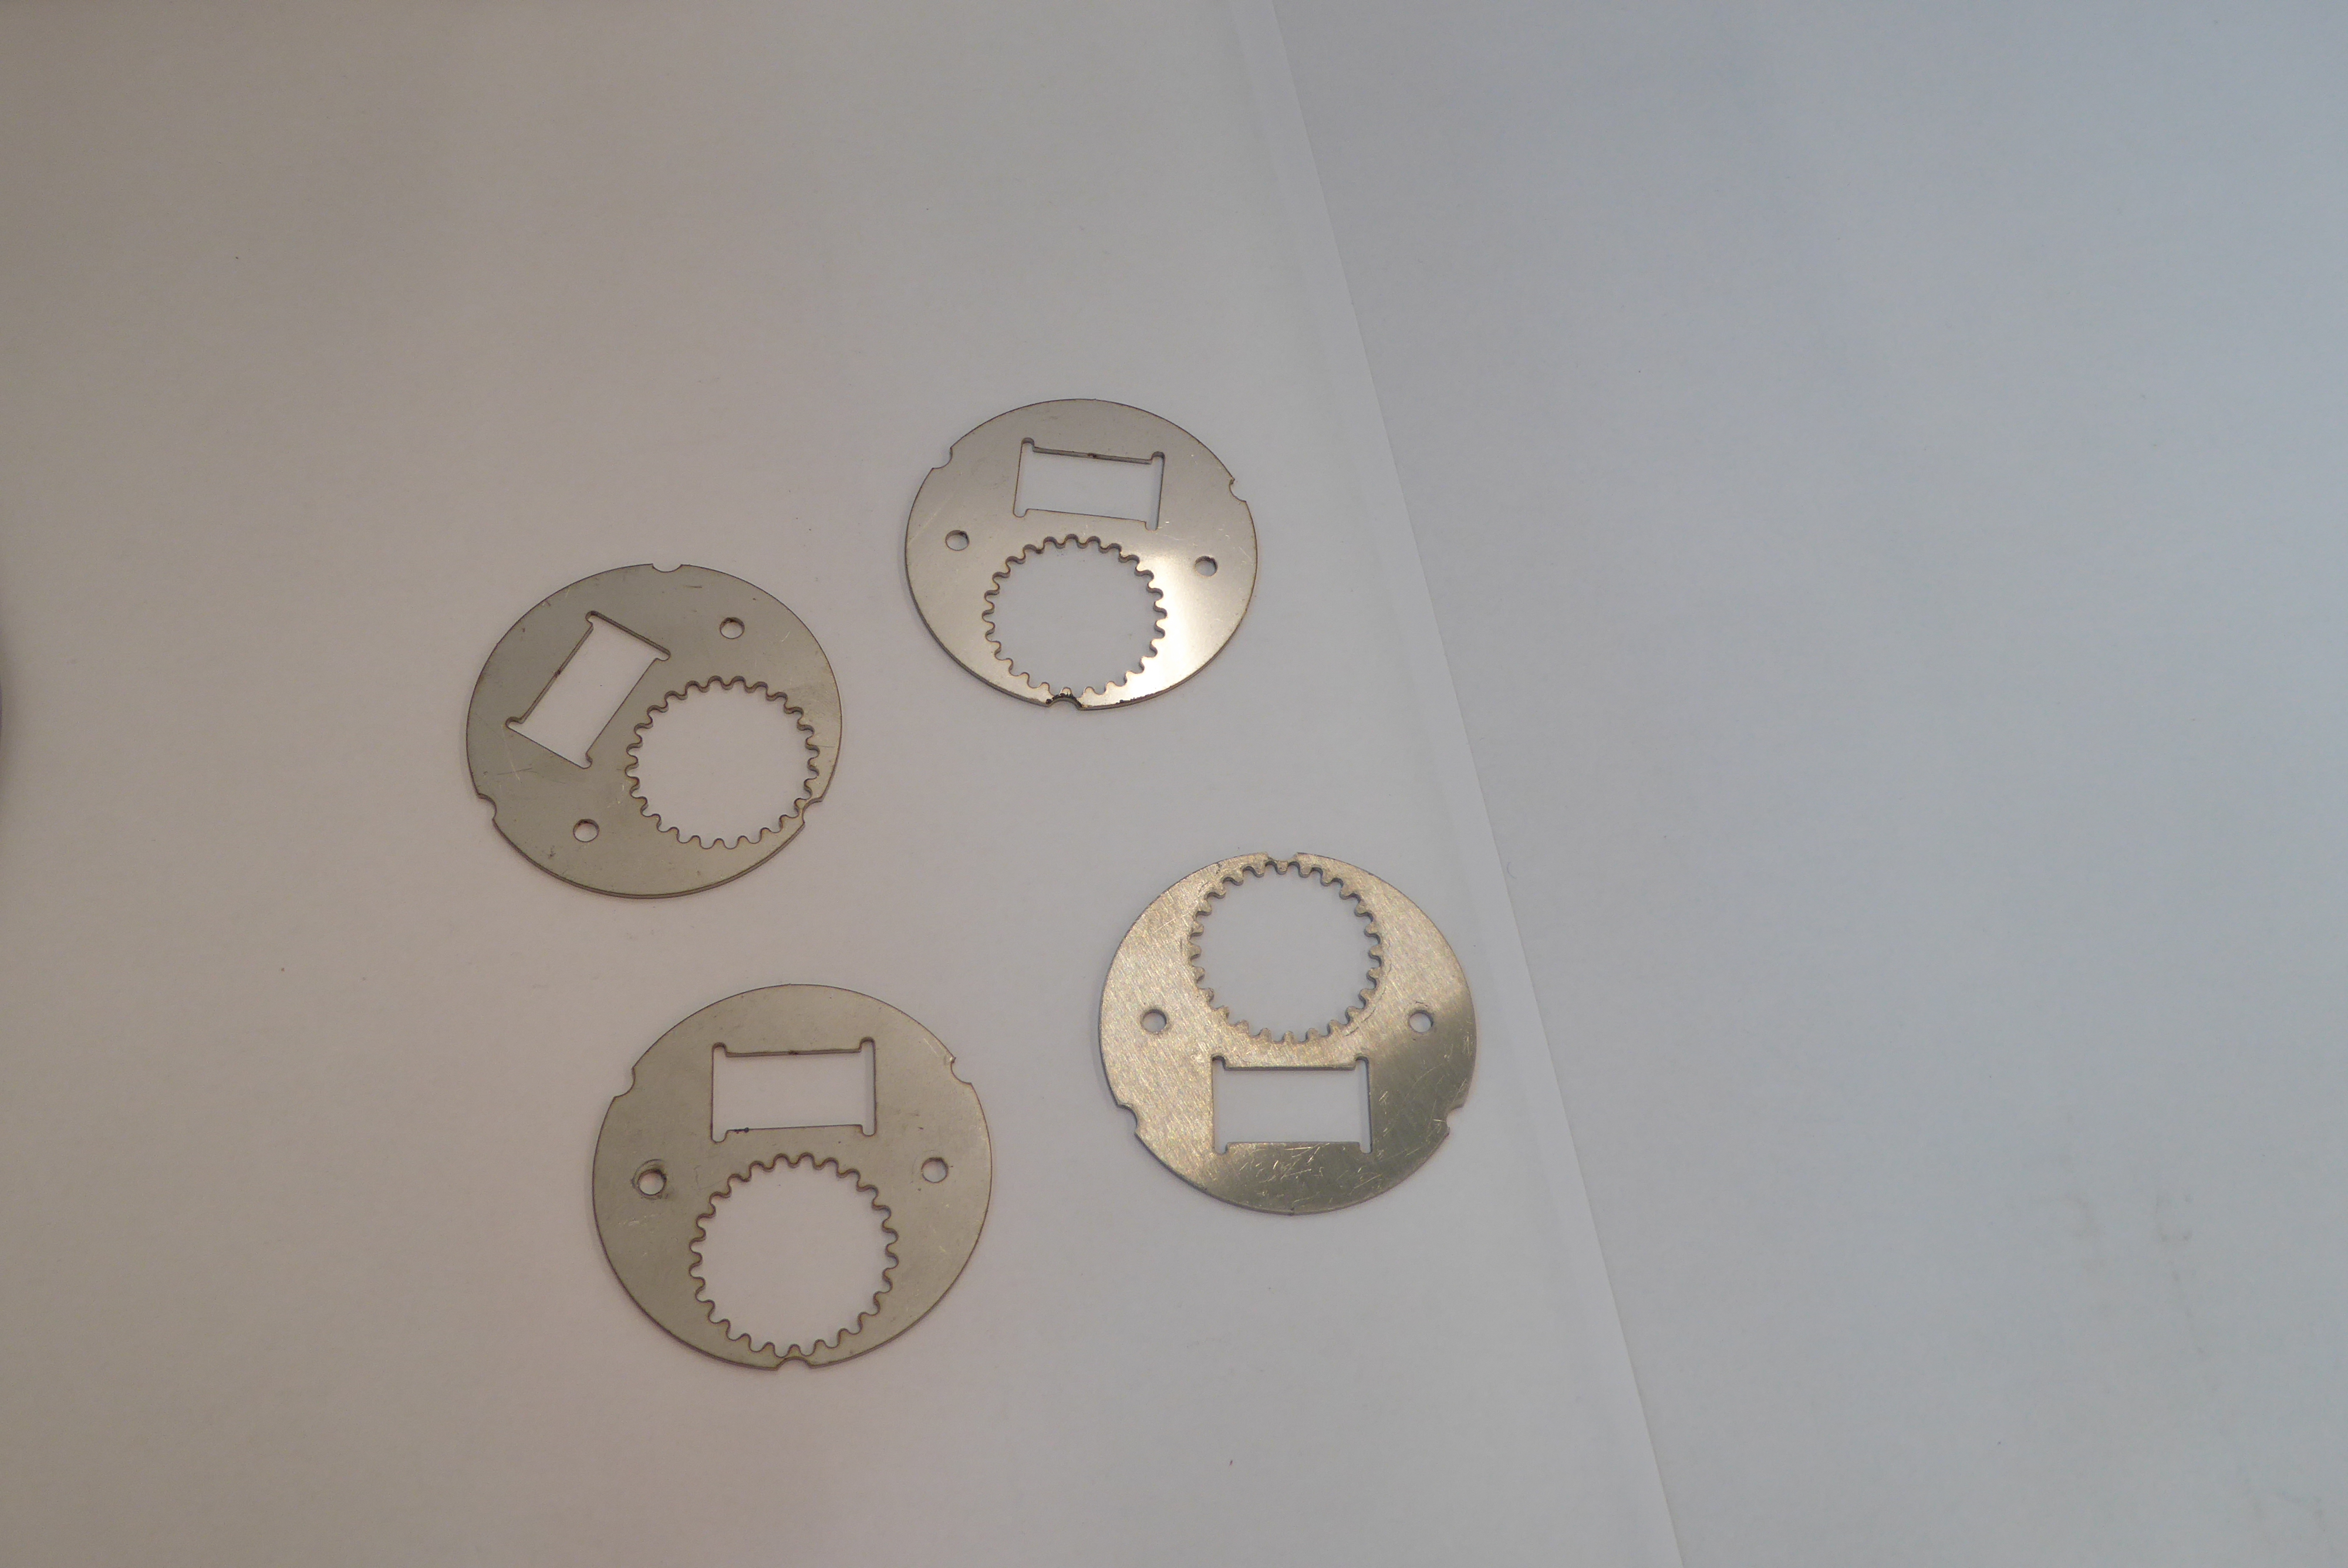
Label: Bottle Opener - Inlay